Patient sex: F
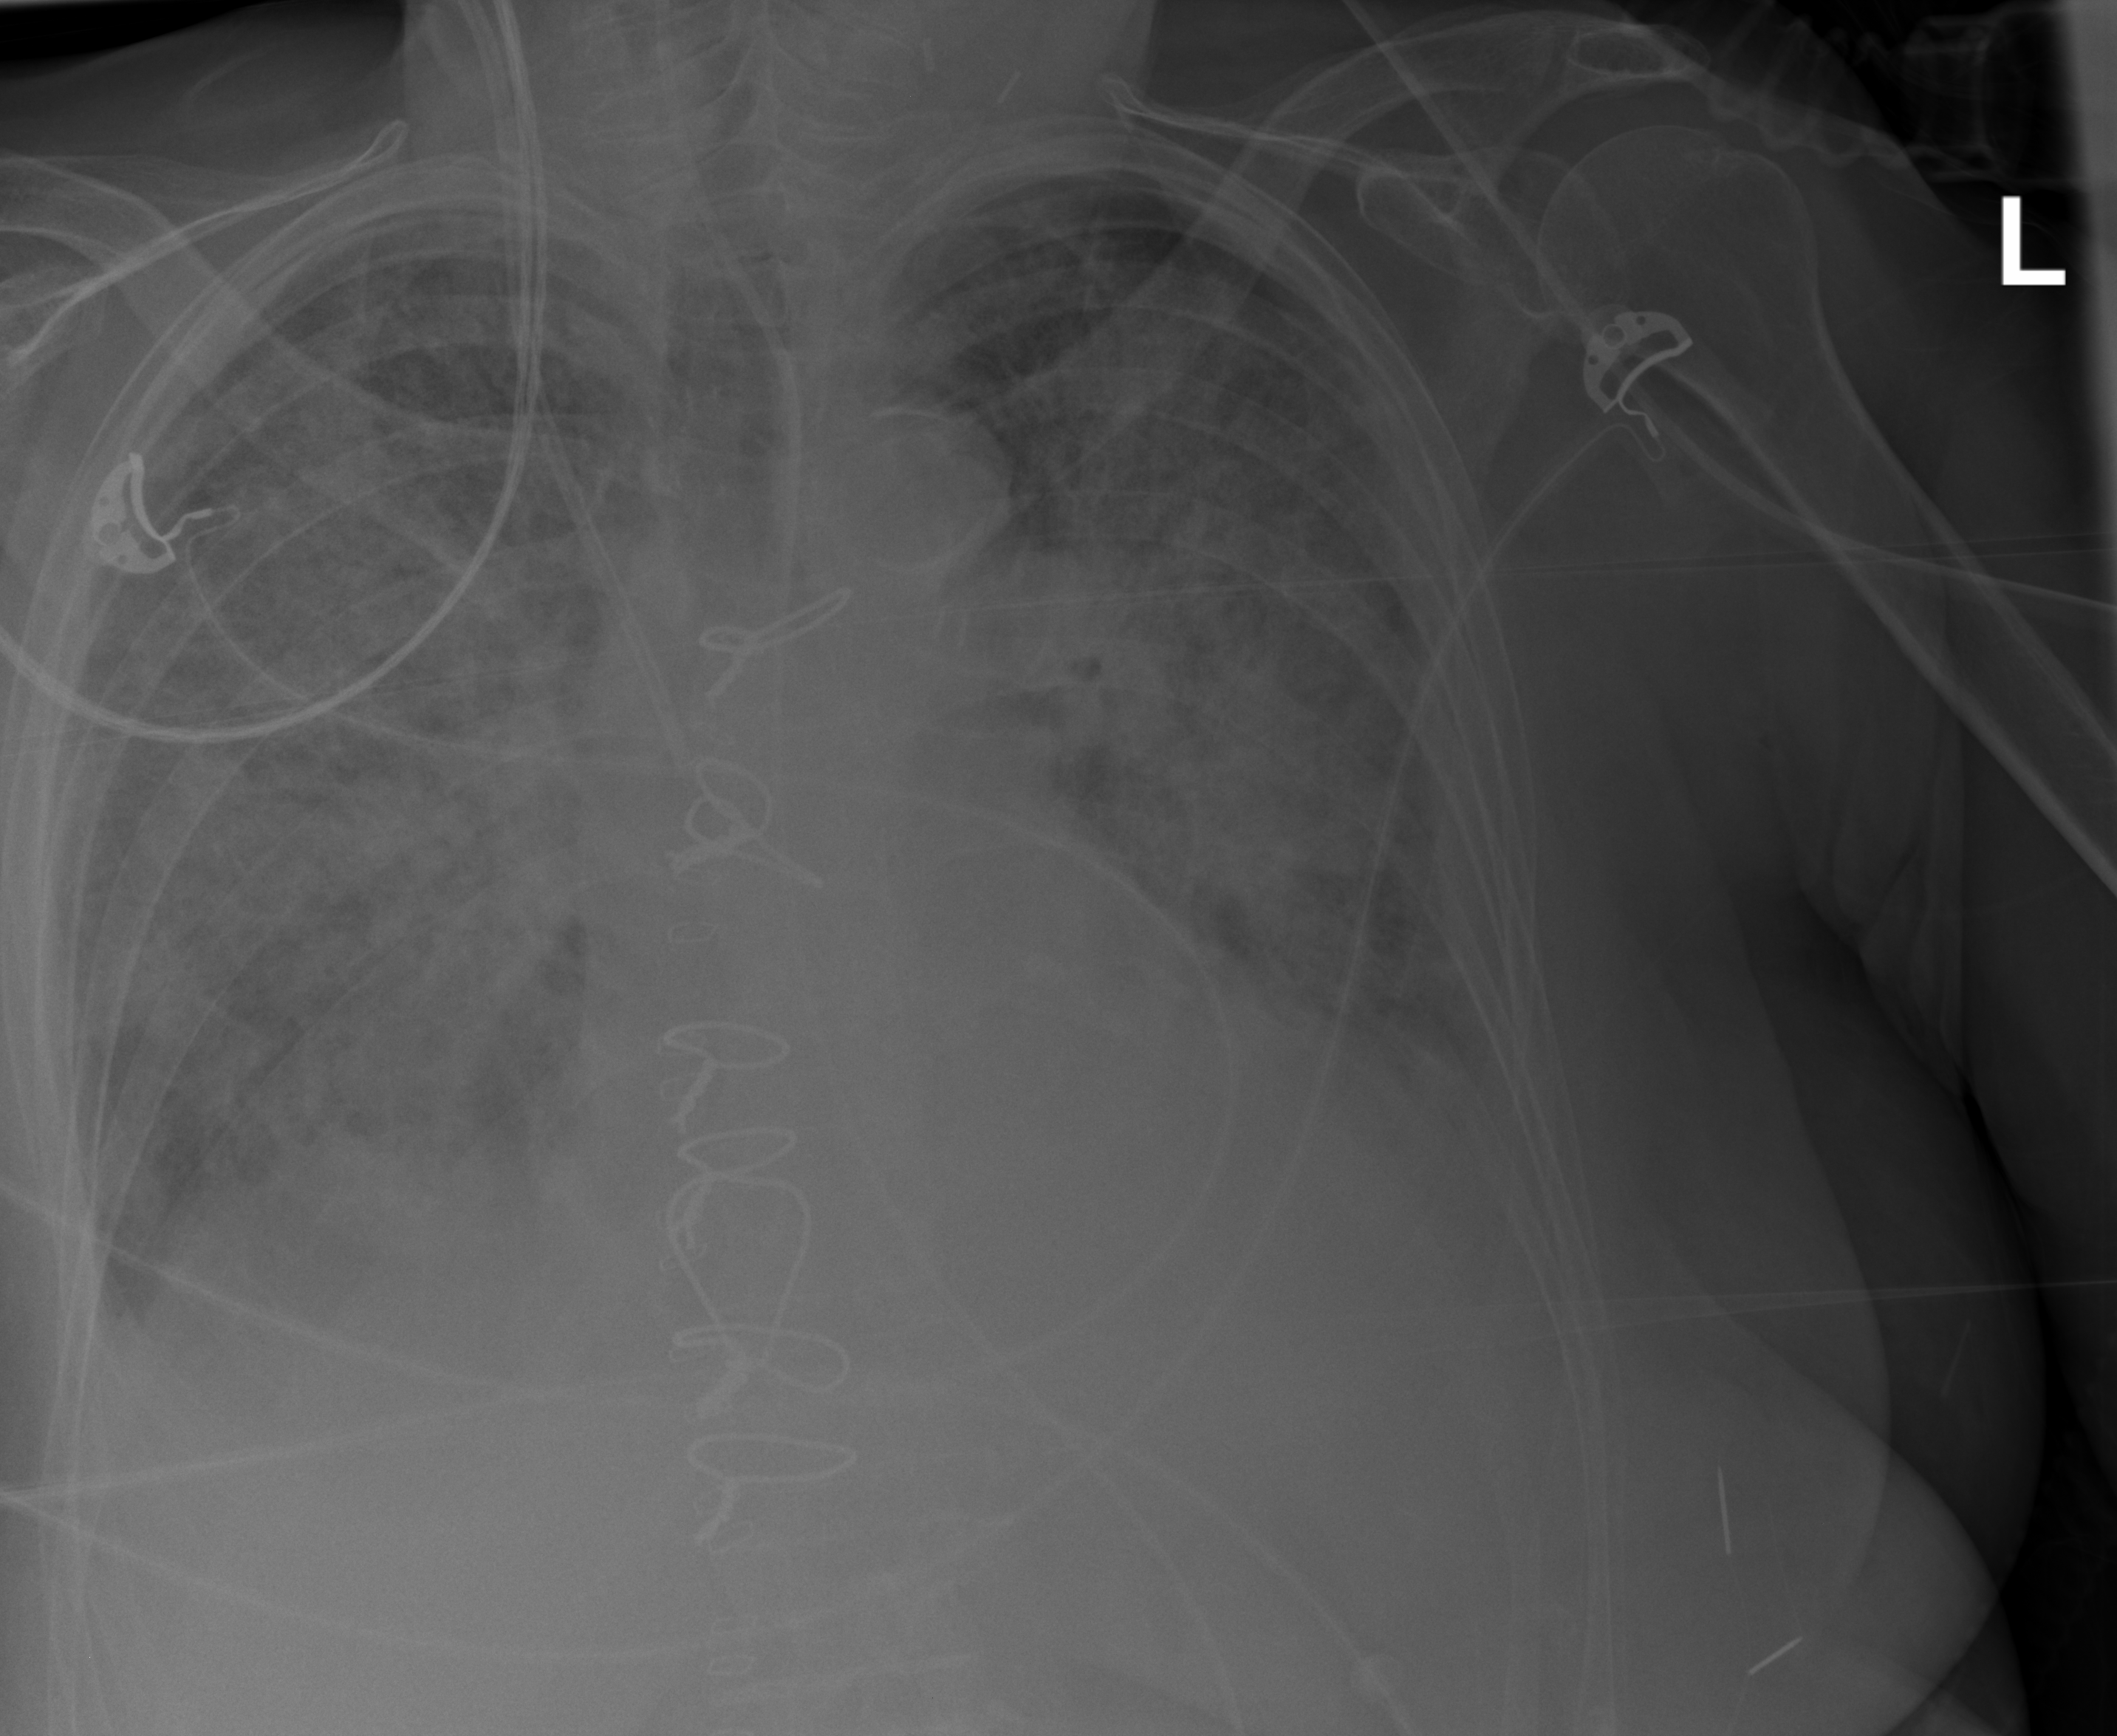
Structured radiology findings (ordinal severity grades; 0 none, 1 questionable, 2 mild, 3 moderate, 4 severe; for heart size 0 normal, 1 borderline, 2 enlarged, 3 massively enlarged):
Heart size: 2
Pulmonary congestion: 3
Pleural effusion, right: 3
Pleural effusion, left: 3
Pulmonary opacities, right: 4
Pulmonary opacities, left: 3
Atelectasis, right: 3
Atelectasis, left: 2